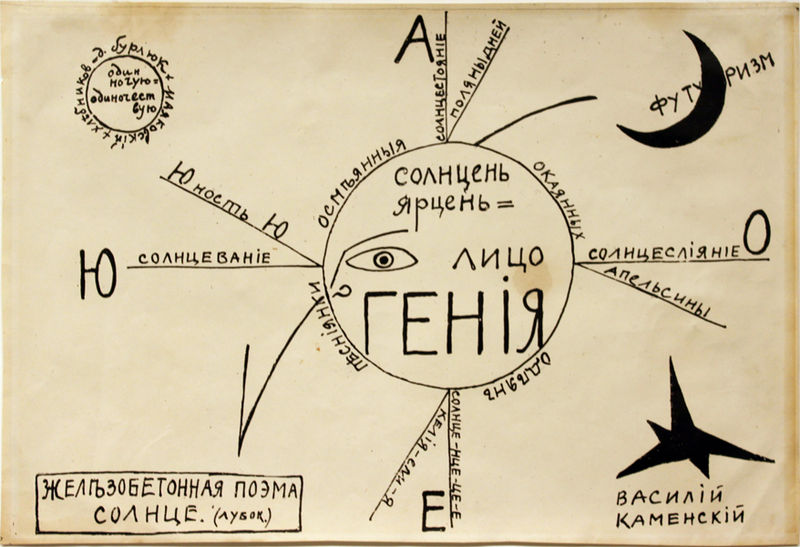
Titel: A Futurist Poem to the Sun, A Futurist Poem to the Sun
Künstler: Vasilii Kamenskii
Standort: Amherst (Massachusetts, USA)
Institution: Mead Art Museum, Amherst College
Schlagwörter: mund, skizze, zeichnung, sonne, auge, kreis, schrift, russland, grafik, linien, white, black, striche, tusche, mond, stern, buchstaben, entwurf, plan, drawing, paper, gesicht, sketch, design, pen, writing, typografie, letters, symbole, abstract, genie, letter, russisch, west, ink, ost, moon, himmelsrichtungen, circle, eye, lines, stylized, süd, nord, kyrillisch, star, russian, text, soviet, compass, diagram, iconography, numbers, erde, symbols, cyrillic, cryptic, diary, question, political, tick, equals, elvish, line diagram, explanation, visual, planet, a